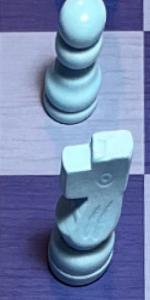
Label: Knight_White